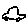
Label: car